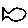
Label: fish